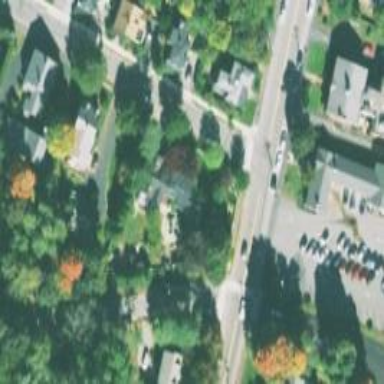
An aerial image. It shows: Marked road crossing.